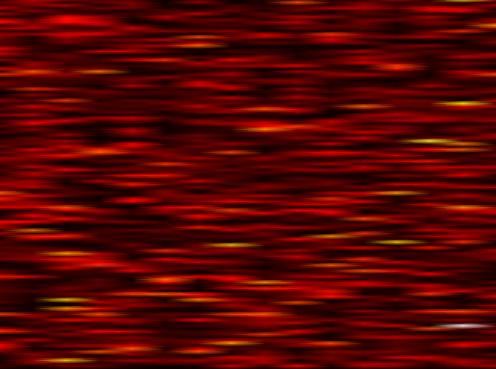
Label: FBMC